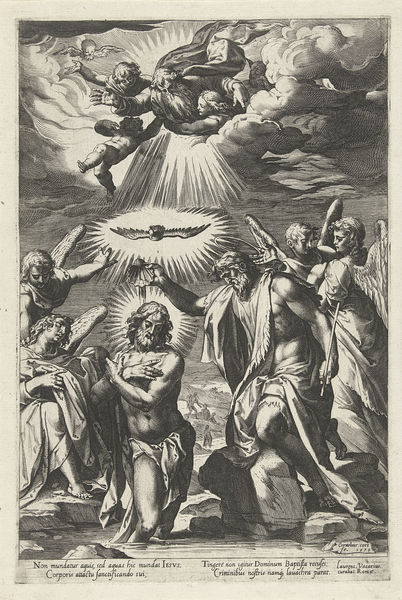
Titel: Doop van Christus in de Jordaan
Künstler: Cornelis Cort
Standort: Amsterdam
Institution: Rijksmuseum
Schlagwörter: gott, himmel, wasser, wolken, fluss, männer, zeichnung, johannes, steine, taube, engel, religious, gray, grey, symbolism, print, strahlen, druck, stich, schwarzweiß, jesus, angel, angels, cloud, clouds, gods, heaven, man, naked, nude, rocks, sky, water, sun, heilige, light, river, paper, taufe, black and white, bird, beard, saint, cross, wings, cherub, cherubs, shine, engraving, heavens, jordan, dove, pigeon, god, heiliger geist, christ, shell, heilige geist, bible, father, angle, text, baptism, halo, william blake, rays, john the baptist, holy spirit, illustation, baptize, bapize, clodus